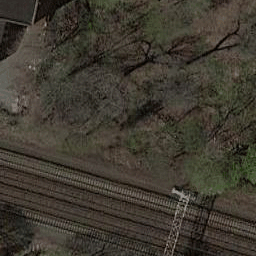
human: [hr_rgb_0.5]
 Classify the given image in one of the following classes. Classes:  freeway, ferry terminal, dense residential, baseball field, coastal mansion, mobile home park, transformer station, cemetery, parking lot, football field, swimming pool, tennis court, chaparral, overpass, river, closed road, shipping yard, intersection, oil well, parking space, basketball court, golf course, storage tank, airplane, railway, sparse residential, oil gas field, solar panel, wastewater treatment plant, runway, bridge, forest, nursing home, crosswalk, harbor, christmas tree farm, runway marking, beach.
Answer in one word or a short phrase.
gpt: railway